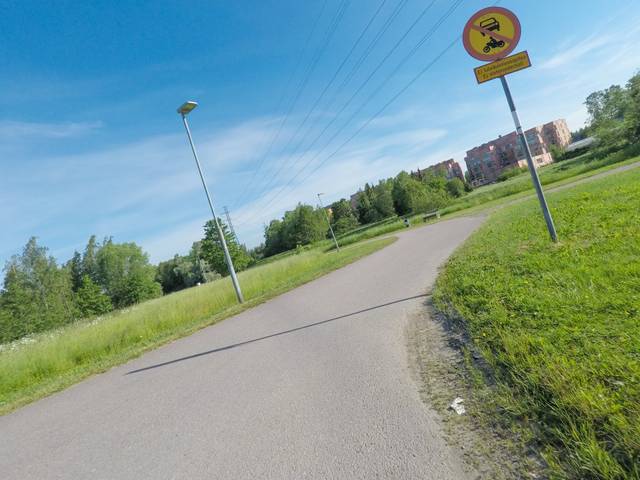
Region: Finland
Coordinates: 60.239, 24.977